Field crop: maize
Growth stage: 2
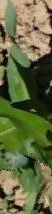
Species: maize